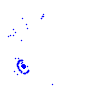
Particle: kaon